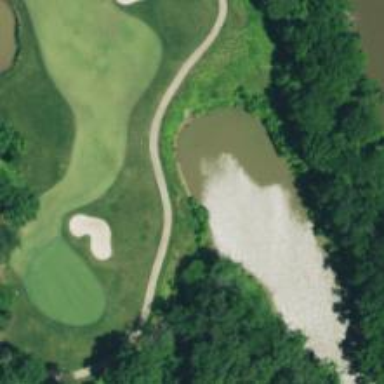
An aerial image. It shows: Service road used as golf cart path.